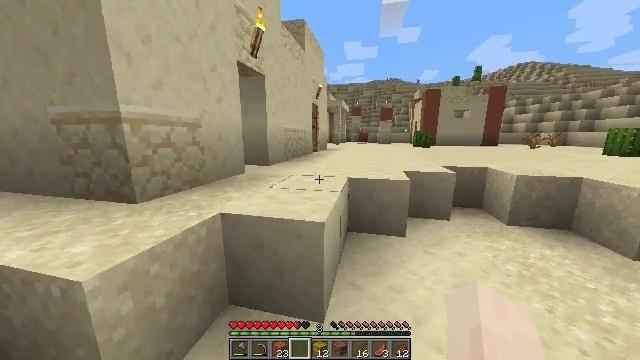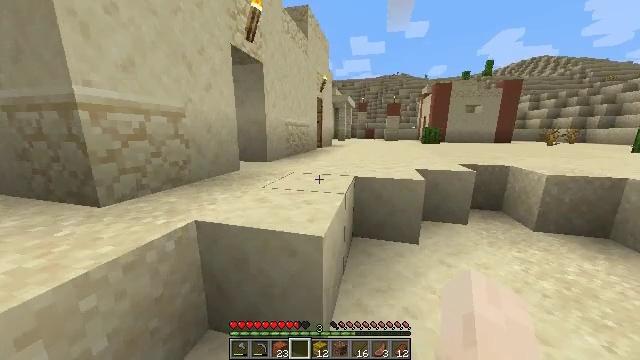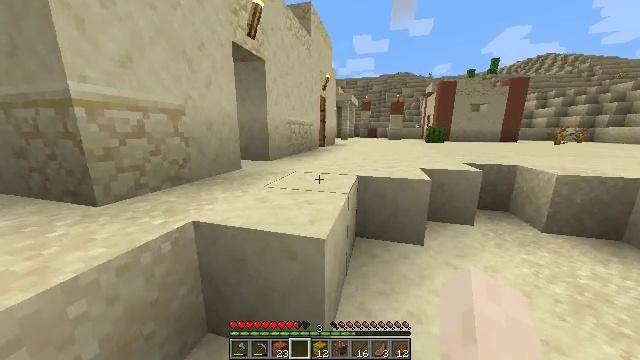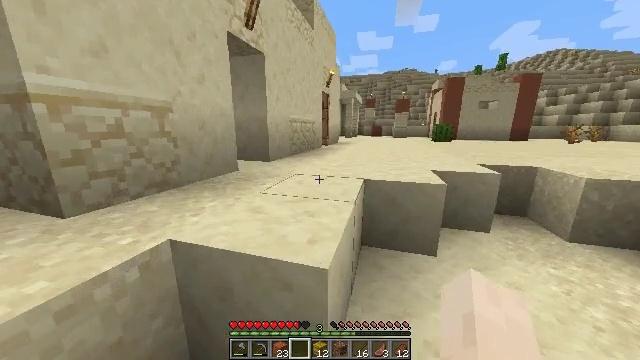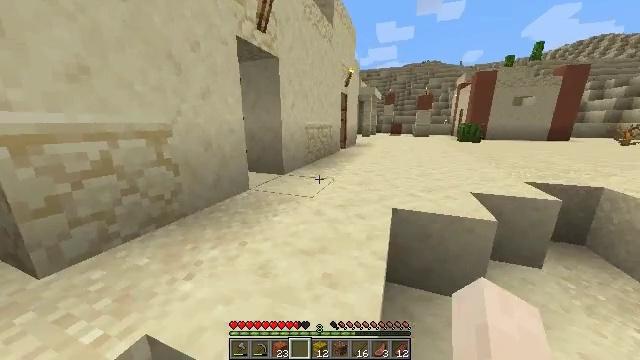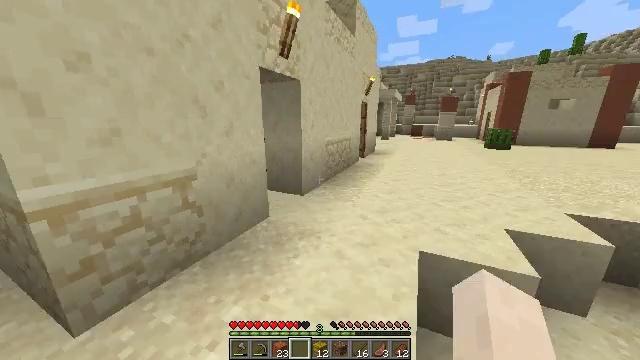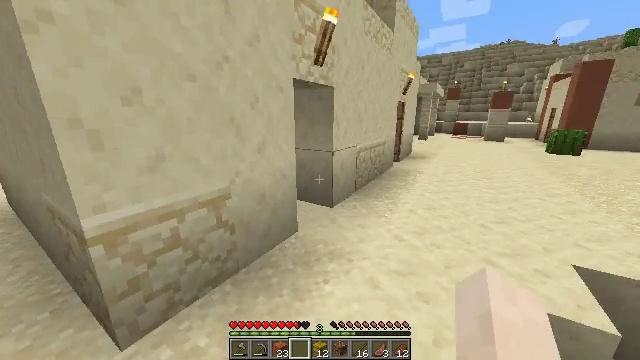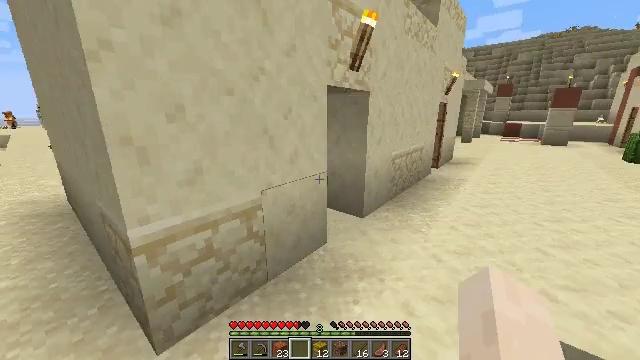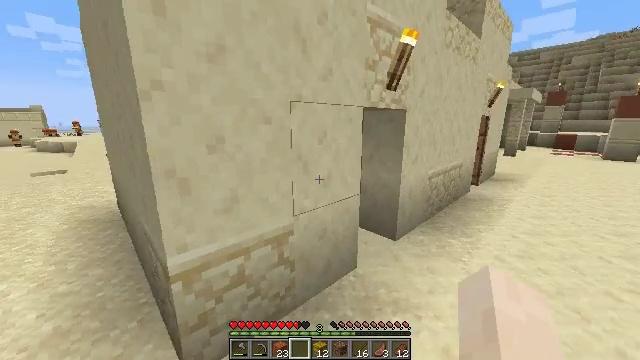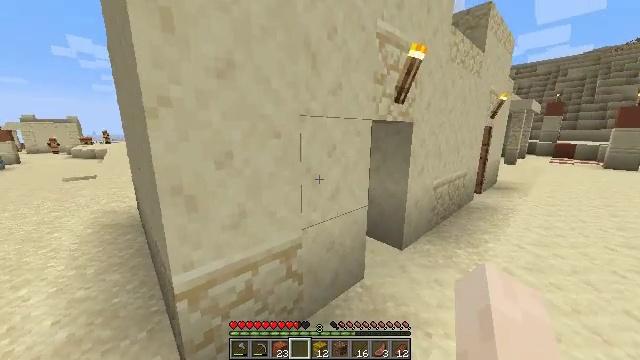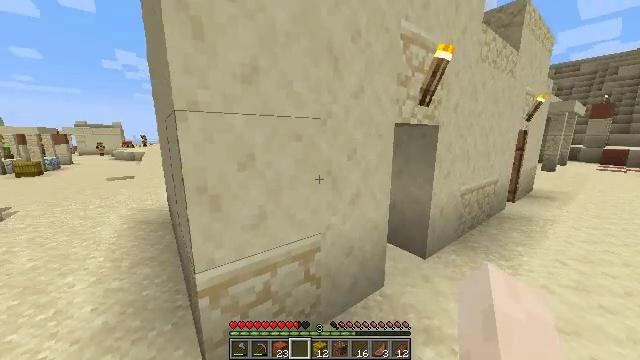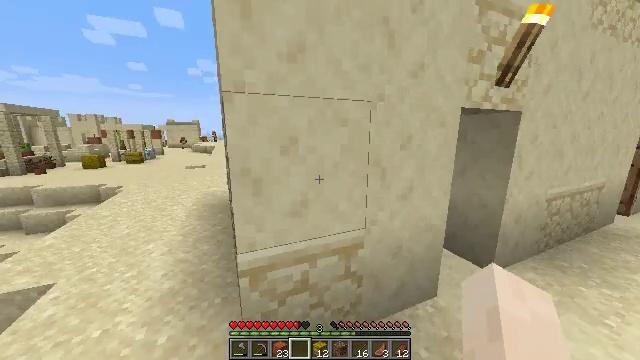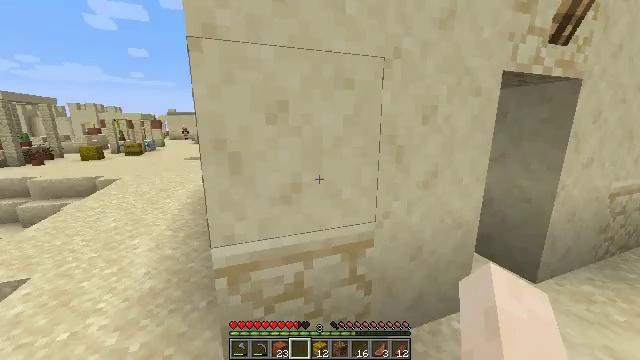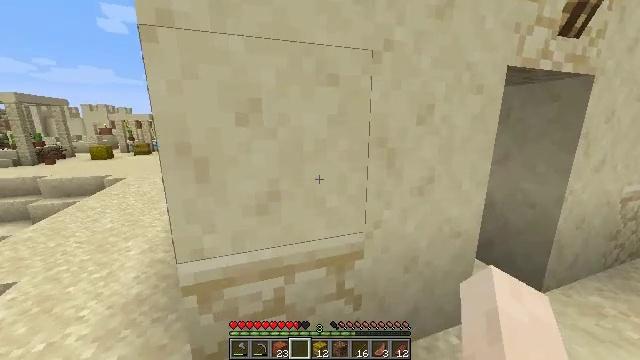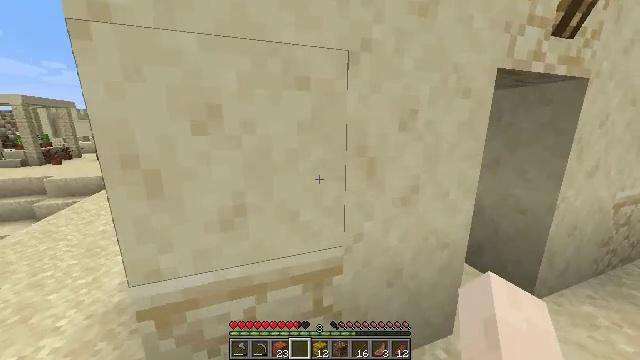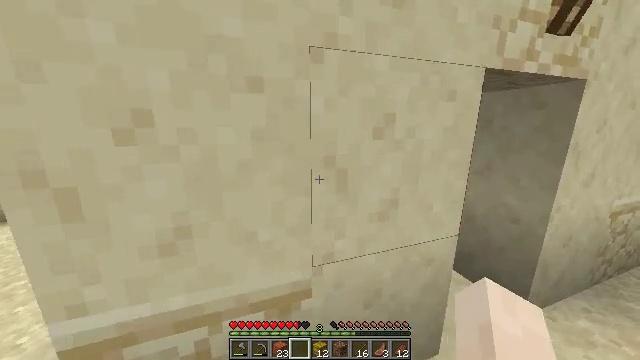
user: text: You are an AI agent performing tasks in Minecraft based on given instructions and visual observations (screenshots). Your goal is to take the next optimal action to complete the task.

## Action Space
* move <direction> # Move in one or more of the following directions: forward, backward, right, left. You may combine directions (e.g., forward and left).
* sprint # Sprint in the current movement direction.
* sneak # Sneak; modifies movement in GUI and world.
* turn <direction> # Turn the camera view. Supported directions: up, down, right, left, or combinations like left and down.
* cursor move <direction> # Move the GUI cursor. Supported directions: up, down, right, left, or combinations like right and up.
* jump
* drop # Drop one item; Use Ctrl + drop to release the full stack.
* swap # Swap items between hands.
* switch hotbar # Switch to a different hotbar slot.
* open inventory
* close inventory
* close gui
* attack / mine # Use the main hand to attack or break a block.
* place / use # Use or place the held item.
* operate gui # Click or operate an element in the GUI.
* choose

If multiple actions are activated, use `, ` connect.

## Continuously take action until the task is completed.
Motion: motion action
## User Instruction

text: Mine the white glazed terracotta block.
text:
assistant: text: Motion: move forward, sprint, turn left and down
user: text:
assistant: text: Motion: move forward, sprint
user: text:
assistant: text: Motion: move forward, sprint
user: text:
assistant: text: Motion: move forward, sprint, turn left and down, jump
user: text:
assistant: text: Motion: move forward, sprint, turn left, jump
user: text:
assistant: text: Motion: move forward, sprint, turn left, jump
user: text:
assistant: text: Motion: move forward, sprint, turn left, jump
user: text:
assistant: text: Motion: move forward and move right, sprint, turn left and up, jump
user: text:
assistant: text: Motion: move forward and move right, turn left and up
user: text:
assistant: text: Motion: move forward and move right, turn left and up
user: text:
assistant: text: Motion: move forward and move right, turn left
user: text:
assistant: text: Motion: move forward and move right, turn left
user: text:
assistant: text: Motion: move forward and move right, turn left
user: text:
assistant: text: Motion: move forward and move right
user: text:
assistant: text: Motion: move forward and move right
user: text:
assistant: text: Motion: move forward and move right
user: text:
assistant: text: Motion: move forward and move right
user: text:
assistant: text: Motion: move forward and move right
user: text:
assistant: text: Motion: move forward and move right
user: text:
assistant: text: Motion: move forward and move right
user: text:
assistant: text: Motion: move forward and move right, turn left and down
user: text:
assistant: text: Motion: turn left and down
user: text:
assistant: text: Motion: turn left
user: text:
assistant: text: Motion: no_op
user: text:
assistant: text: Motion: turn left, use / place
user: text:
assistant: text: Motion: turn left and down, use / place
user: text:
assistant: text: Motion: use / place
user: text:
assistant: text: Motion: move left, use / place
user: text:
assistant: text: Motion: move forward and move left
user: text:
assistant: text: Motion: move forward and move left